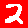
Digit: 2